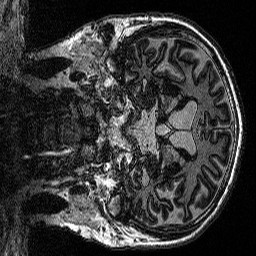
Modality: MP2RAGE
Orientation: coronal
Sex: male
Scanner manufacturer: siemens
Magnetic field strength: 3 T
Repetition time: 5 s
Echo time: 0.00292 s